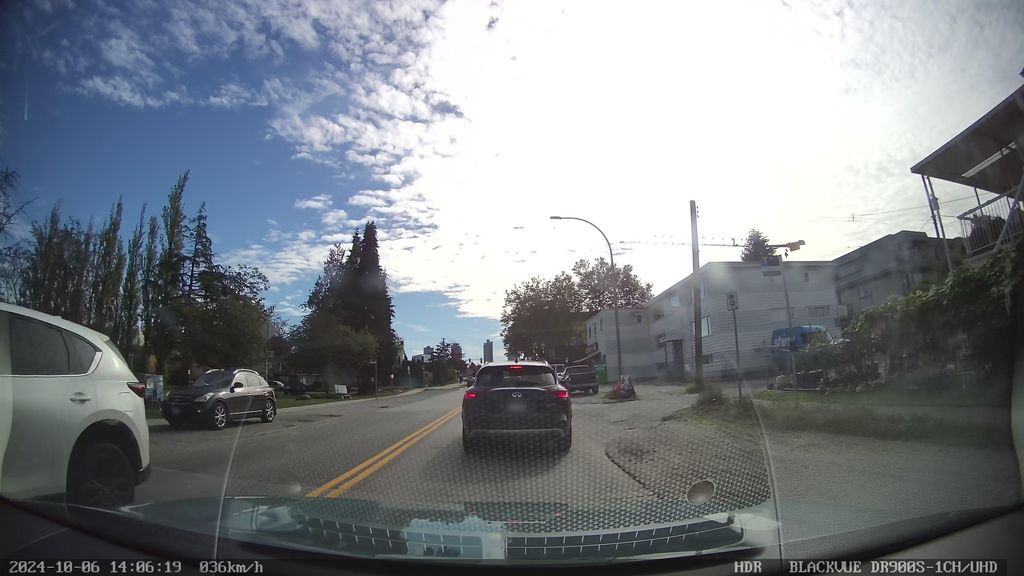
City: vancouver